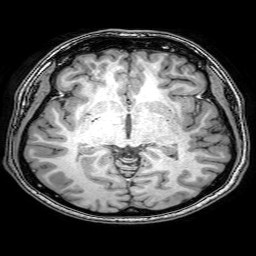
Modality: T1w
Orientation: coronal
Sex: male
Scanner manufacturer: philips
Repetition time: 0.008145 s
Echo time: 0.00373 s